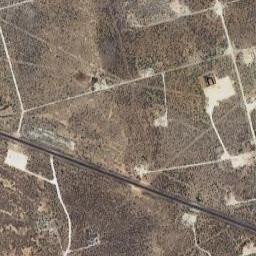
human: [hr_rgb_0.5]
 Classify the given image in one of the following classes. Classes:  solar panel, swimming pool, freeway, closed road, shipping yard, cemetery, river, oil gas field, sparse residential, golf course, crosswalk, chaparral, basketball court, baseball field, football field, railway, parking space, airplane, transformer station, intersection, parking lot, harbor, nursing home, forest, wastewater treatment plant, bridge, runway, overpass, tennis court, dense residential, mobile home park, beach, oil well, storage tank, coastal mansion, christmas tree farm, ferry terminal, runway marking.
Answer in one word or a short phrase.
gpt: oil gas field